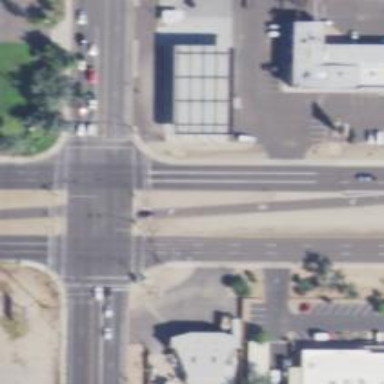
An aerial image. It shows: Solid stop line on the road.